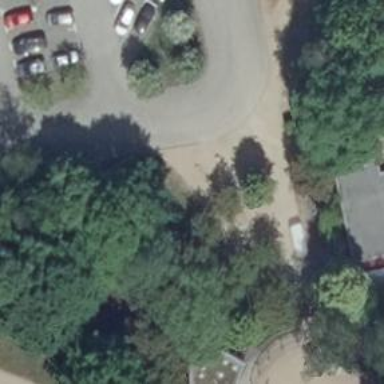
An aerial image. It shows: Bicycle parking area with stands on fine gravel surface.